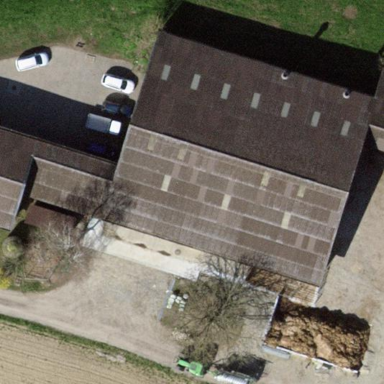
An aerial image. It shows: Farm building with gabled roof.